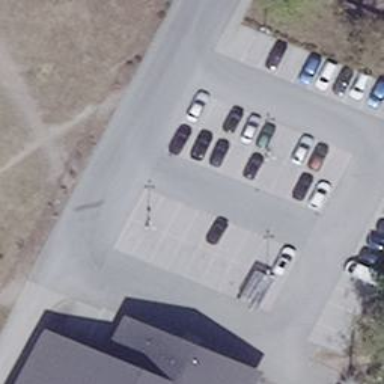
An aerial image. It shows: Road serving as parking aisle.